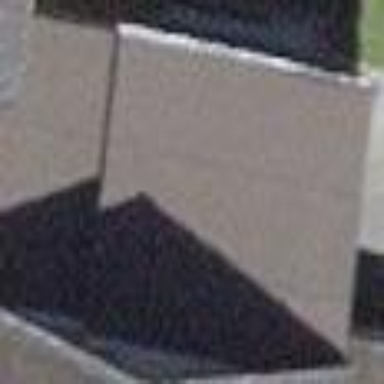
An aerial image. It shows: View of roof of building.